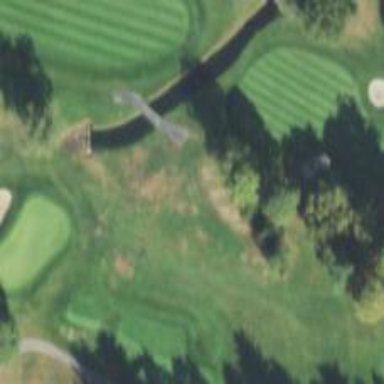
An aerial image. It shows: Service road designated as golf cart path.